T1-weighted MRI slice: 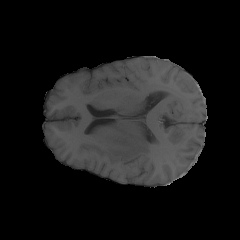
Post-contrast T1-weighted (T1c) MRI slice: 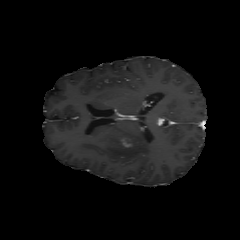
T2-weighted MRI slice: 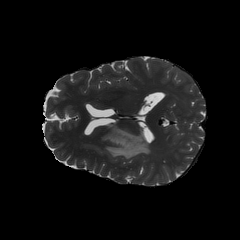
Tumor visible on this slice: yes